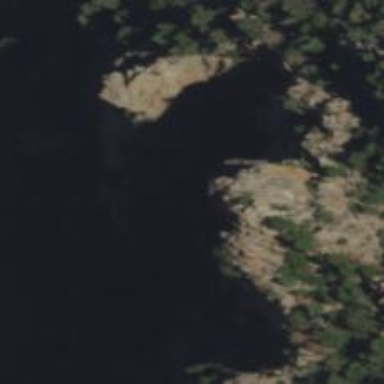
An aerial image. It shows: Cliff in nature.